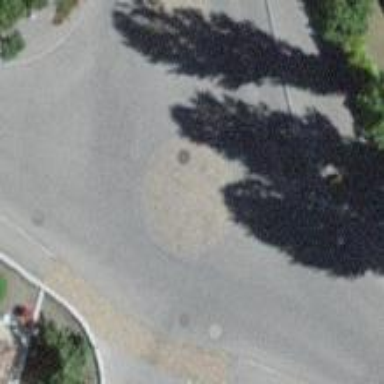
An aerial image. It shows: Roundabout on residential road.